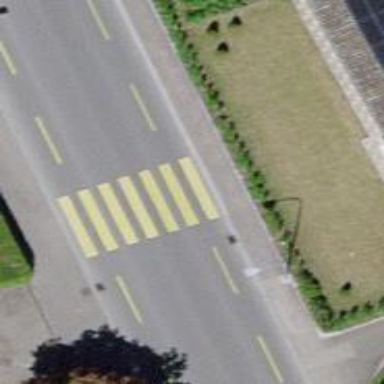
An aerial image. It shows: Marked crossing on the road.